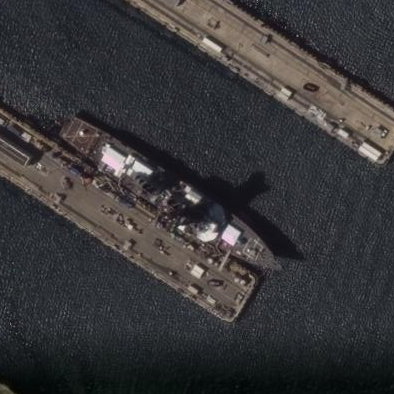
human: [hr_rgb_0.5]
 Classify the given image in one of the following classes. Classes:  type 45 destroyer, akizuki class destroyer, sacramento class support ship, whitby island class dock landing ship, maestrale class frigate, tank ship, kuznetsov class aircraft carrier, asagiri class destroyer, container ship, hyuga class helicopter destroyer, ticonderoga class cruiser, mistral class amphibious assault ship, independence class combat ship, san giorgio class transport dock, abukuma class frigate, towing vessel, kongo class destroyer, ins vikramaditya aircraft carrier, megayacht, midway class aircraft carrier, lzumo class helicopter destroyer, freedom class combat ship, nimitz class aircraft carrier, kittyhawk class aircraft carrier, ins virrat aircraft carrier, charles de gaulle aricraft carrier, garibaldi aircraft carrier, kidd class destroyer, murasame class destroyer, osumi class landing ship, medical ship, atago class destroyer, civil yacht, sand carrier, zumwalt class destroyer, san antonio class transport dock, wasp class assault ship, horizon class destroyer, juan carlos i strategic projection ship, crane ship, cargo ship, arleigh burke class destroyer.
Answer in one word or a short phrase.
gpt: Arleigh Burke class destroyer